Question: I have created a div that looks like a virtual text area, when user clicks it, my code creates a input element without border and outline so that the user feels he is typing in a textarea. On that input element, I give them autocomplete and when user selects an option, element gets added to the text area. Virtually it feels like user is typing in the textarea itself.
However, I also want to enable users to go back and forth in the textarea so that they can edit or remove elements that they added earlier. On press of arrow keys, I can shift the input box before or after elements. But I also want to enable users to click anywhere in the text area and put the input element there so that user can type there.
Bottom line, on click of the textarea, I want to detect before which element exactly user clicked. Thanks.
Here is a snapshot of the text area with some elements in it.

The code to create the input element is this :
'''
$(".textarea").click(function(){
if($(this).find(".placeholder").length>0) $(this).find(".placeholder").remove();
if($(this).find(".element-input").length>0){
$(this).find(".element-input").focus();
}else{
var input=$("<input class='element-input' name='element-input'/>");
$(this).append(input);
input.focus();
}
});
'''
Each of the input element has a class 'elm'. When a user click between 2 elements, I want to detect before which element the user has clicked.
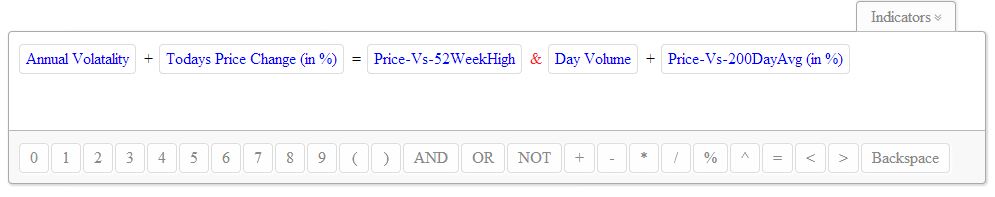
Answer: Here is one way to find the element before the clicked position, based on the mouseclick client x & y values. <URL>
'''
$(".textarea").click(function (e) {
if (e.target.id == 'txtEditor')
return true;
var elementBefore = null;
$(".elm").each(function () {
var startY = $(this).position().top;
var endY = $(this).position().top + $(this).height();
if (e.clientY >= startY && e.clientY <= endY) {
var startX = $(this).position().left;
var endX = $(this).position().left + $(this).width();
if (e.clientX >= startX && e.clientX <= endX) {
elementBefore = null;
return false; //do nothing if clicked within an elm
}
if (e.clientX > endX) {
if (!elementBefore)
elementBefore = this;
else if ((e.clientX - $(this).position().left)
< (e.clientX - $(elementBefore).position().left)) {
elementBefore = this;
}
}
}
});
if (elementBefore) {
//if($(this).find(".placeholder").length>0) $(this).find(".placeholder").remove();
if ($(this).find(".element-input").length <= 0) {
var input = $("<input id='txtEditor' class='element-input' name='element-input'/>");
$(this).append(input);
input.focus();
}
$(this).find(".element-input").insertAfter($(elementBefore));
$(this).find(".element-input").focus();
}
});
'''